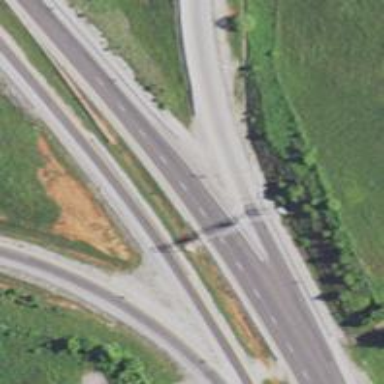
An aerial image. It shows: Asphalt motorway link.